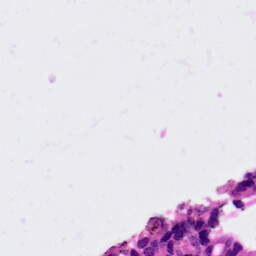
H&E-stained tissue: Ovarian